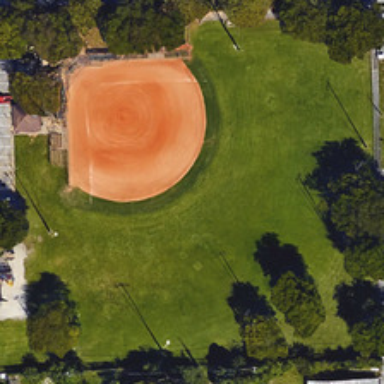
Some green trees are around a baseball field .